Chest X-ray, AP view. Patient: 15 years old, sex M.
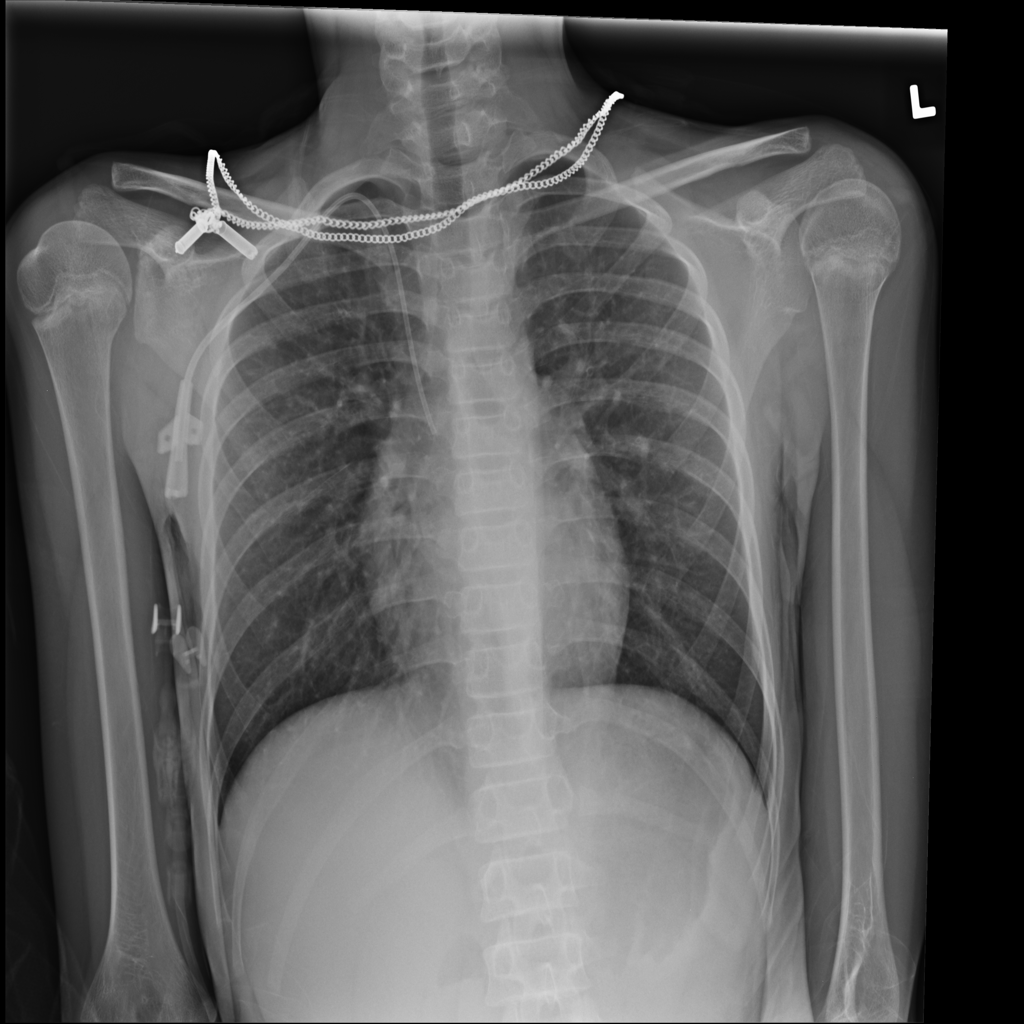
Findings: No Finding